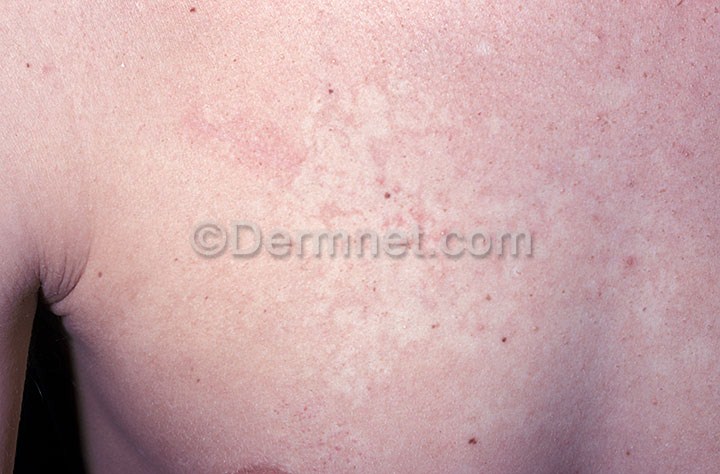
Disease: Light Diseases and Disorders of Pigmentation